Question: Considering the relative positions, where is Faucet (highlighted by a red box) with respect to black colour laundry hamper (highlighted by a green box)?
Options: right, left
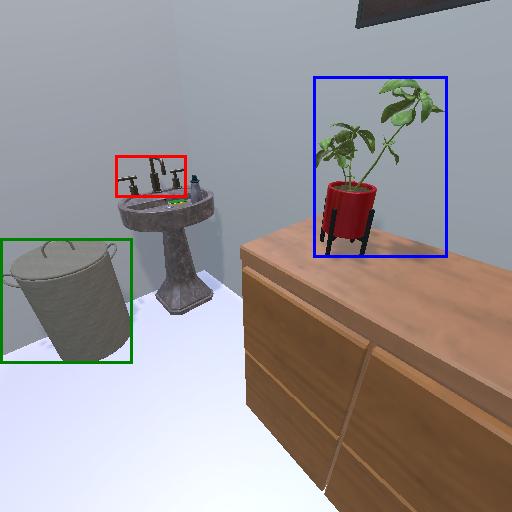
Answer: right